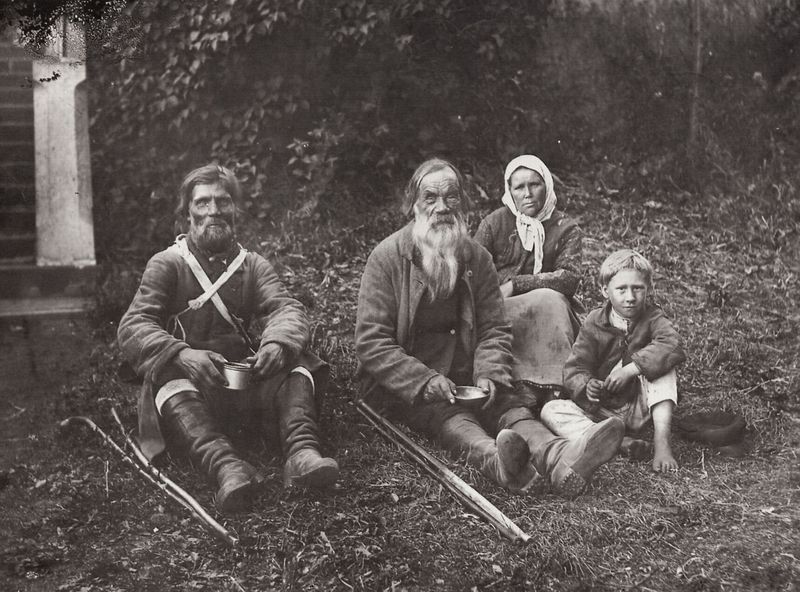
Titel: Wandernde Tagelöhner bei einer Rast. St. Petersburg.
Künstler: Russischer Photograph
Institution: unbekannt
Schlagwörter: dunkel, gruppe, laub, weiß, bäume, menschen, sitzen, braun, fenster, frau, grau, hell, hintergrund, hut, männer, schwarz, stirn, gebäude, gras, haus, rasen, wiese, rock, bart, blond, bärte, gesichter, hose, jacke, mütze, arm, arme, augen, schale, schüssel, stein, trauer, vollbart, hände, erde, gräser, büsche, gebüsch, boden, auge, haare, mantel, sitzend, familie, kind, mutter, vater, traurig, wald, bauern, stock, füße, zwei, schuhe, russland, mauer, weis, rast, arbeiter, krieg, soldaten, essen, kopftuch, tasse, junge, foto, fotografie, photographie, becher, vier, barfuss, alter, knabe, bub, schwarzweiss, uniform, waffen, soldat, stöcke, stiefel, photo, tassen, efeu, gewehr, kund, flinte, opfer, gewehre, bänder, armut, mienen, sohn, bube, vollbärte, grossvater, ind, krücke, krücken, schmutzig, blechschüssel, ungepflegt, sozial, hausecke, blechtasse, sozialkritisch, stocke, söcke, uge, veteran, veterane, veteranen